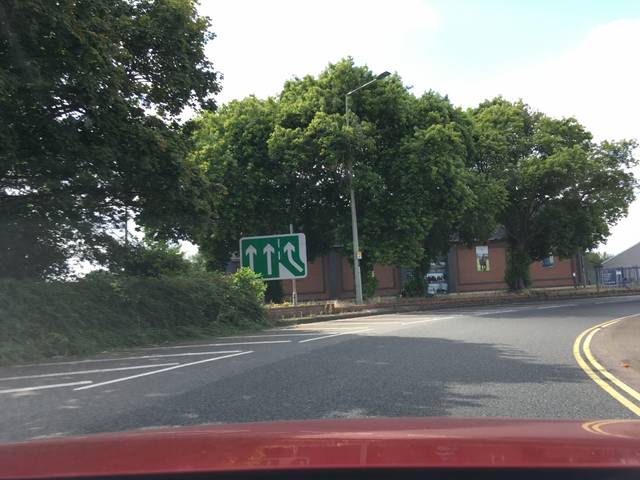
Region: United Kingdom
Coordinates: 51.869, -2.253